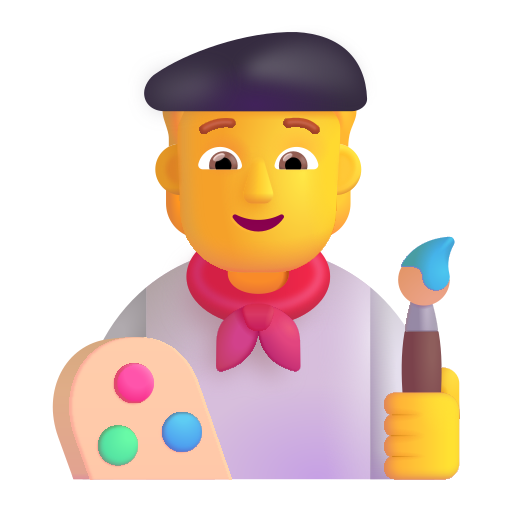
artist color default